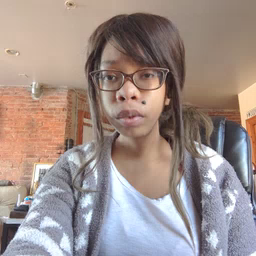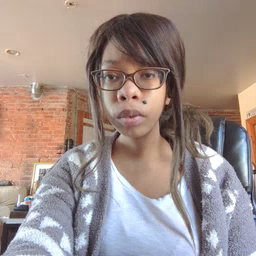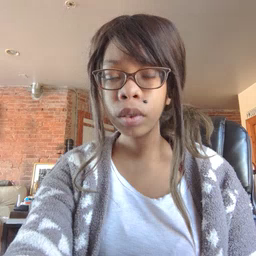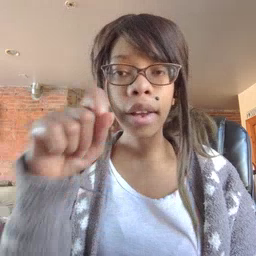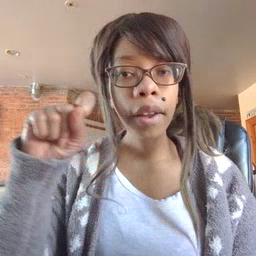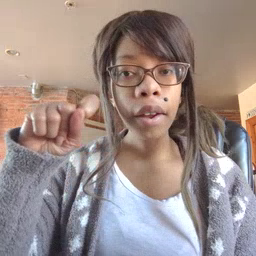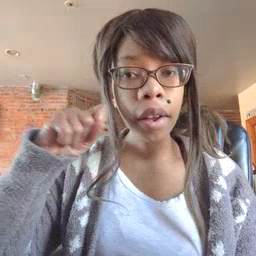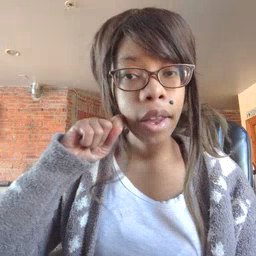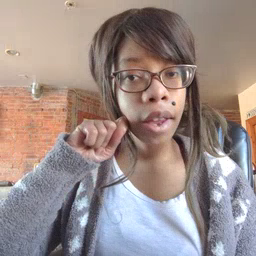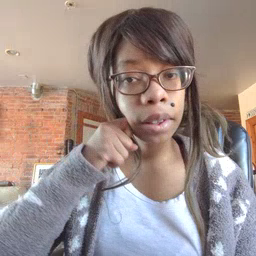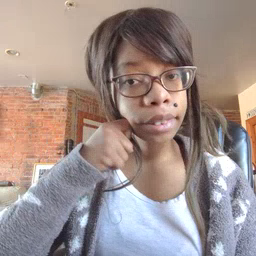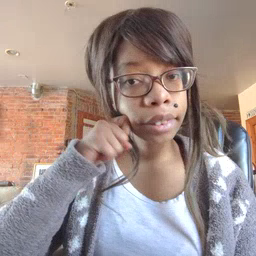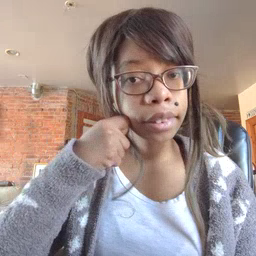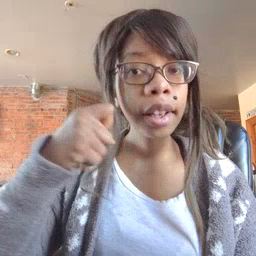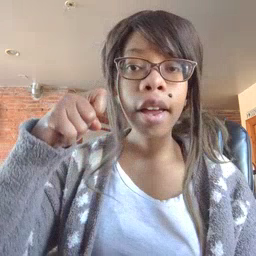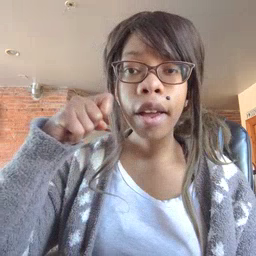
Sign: apple